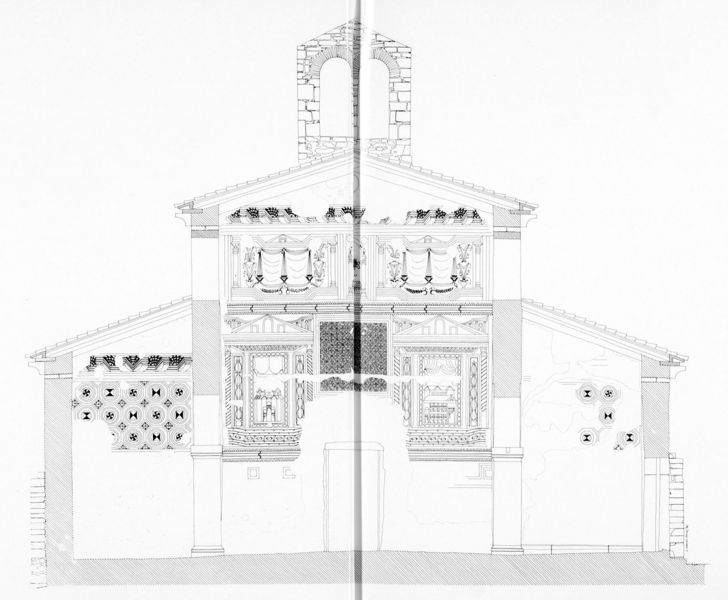
Titel: San Julián de los Prados in Oviedo
Standort: Oviedo, San Julián de los Prados (EU - E)
Schlagwörter: fenster, skizze, säule, tür, zeichnung, dach, haus, malerei, ornament, architektur, vorhang, kirche, turm, japan, bogen, italien, studie, mauer, ziegel, rundbogen, romantik, ornamente, wandgemälde, wandmalerei, palast, balustrade, fliesen, kacheln, entwurf, unvollendet, langhaus, sims, mittelschiff, seitenschiff, kapelle, plan, querschnitt, sakral, bau, sakralbau, basilika, aufriss, bauplan, dachreiter, altäre, grotesken, schnittzeichnung